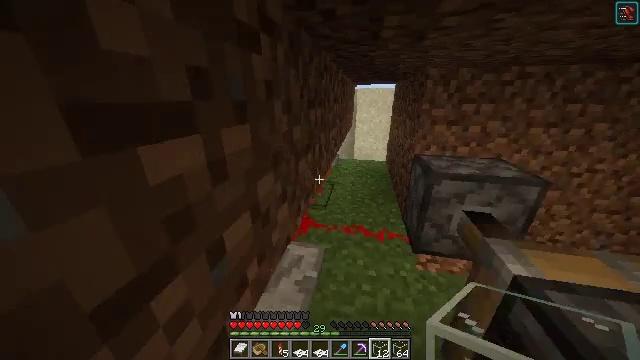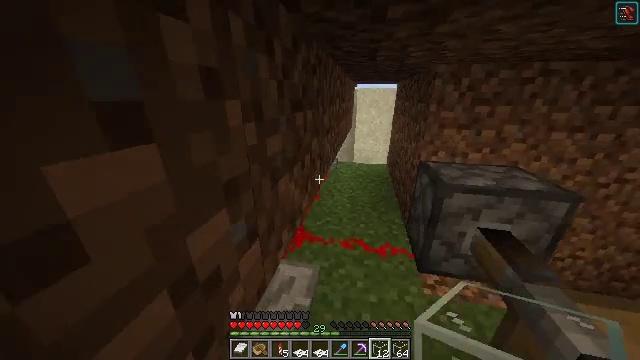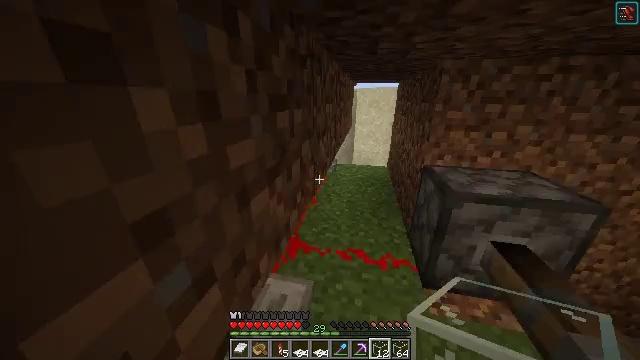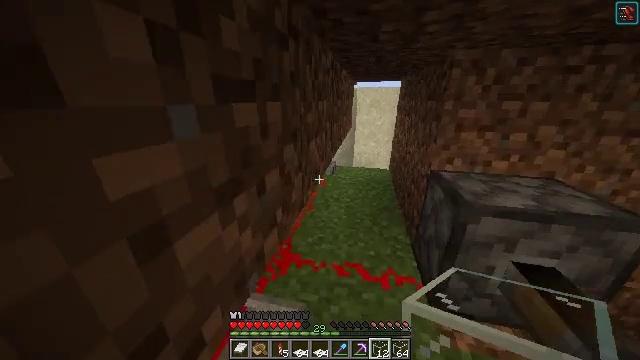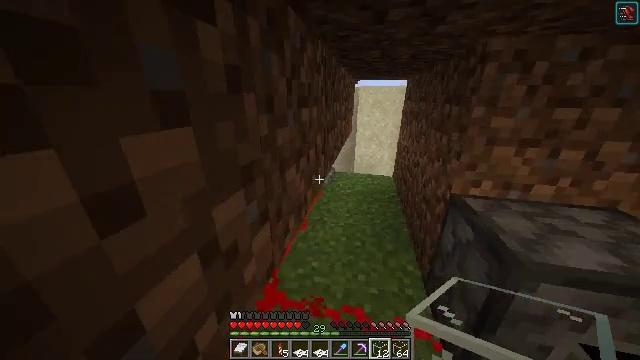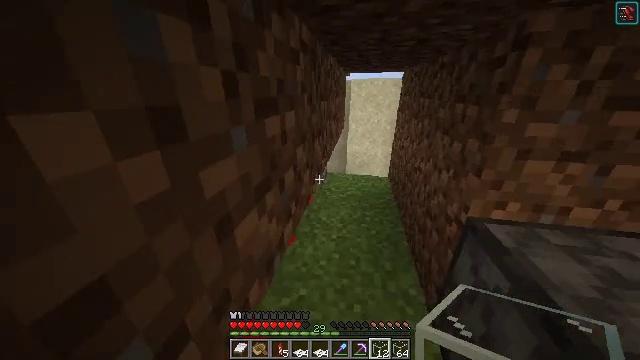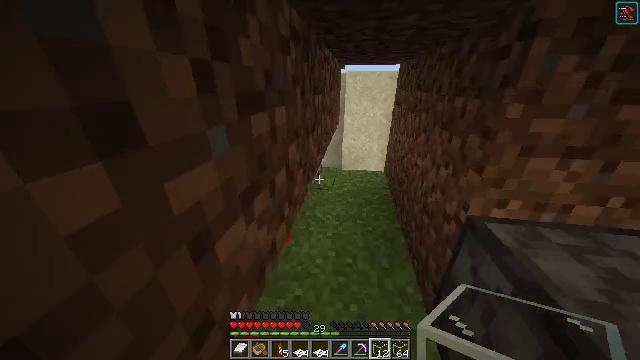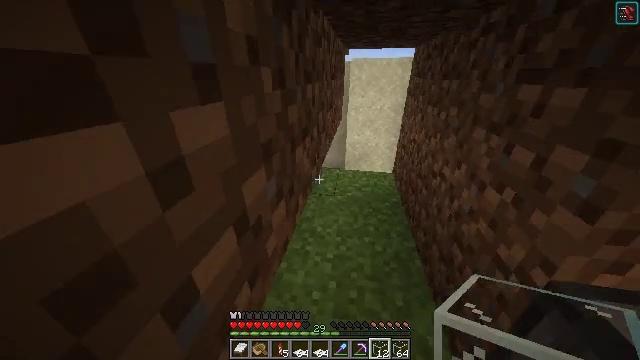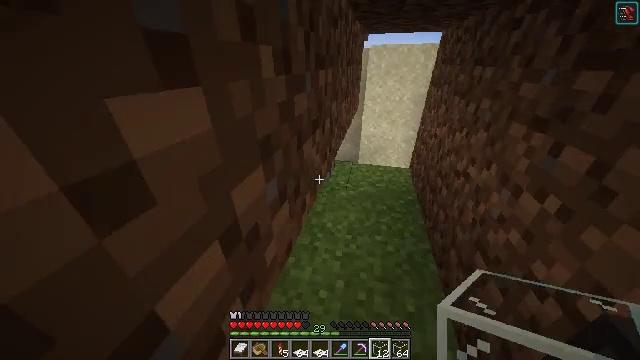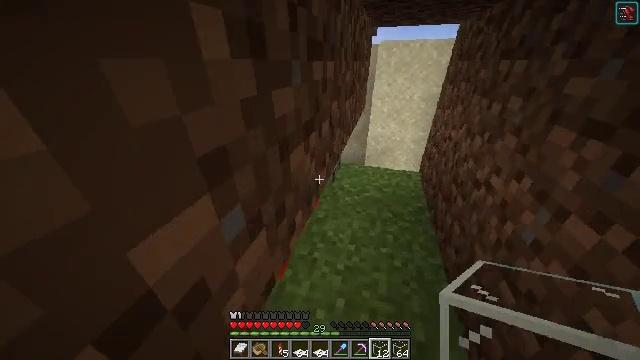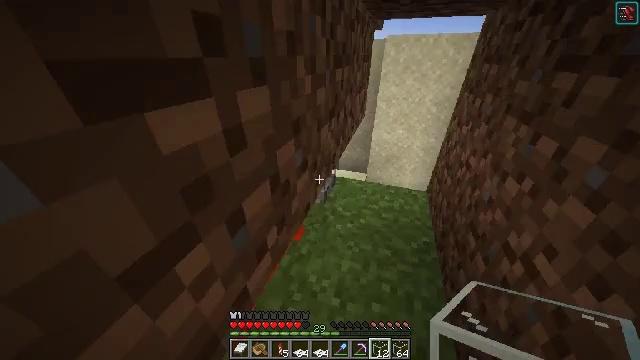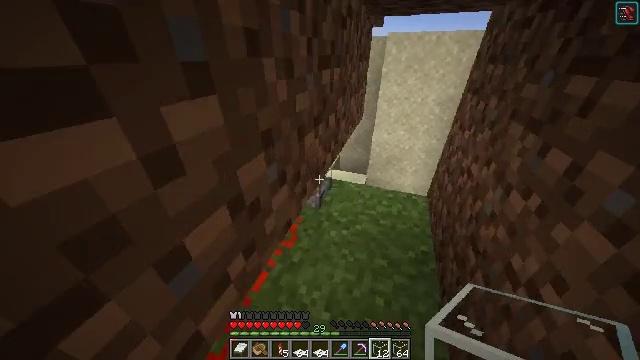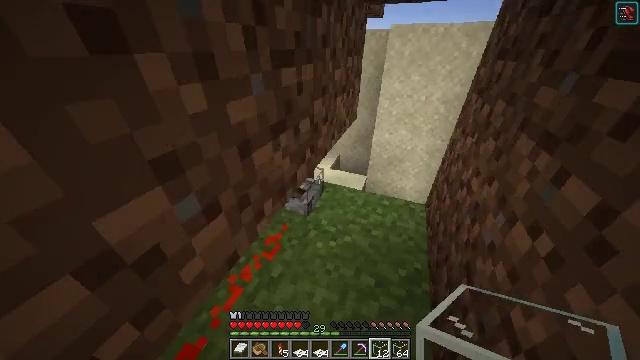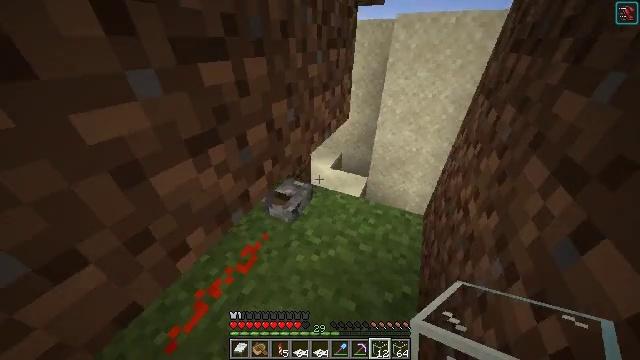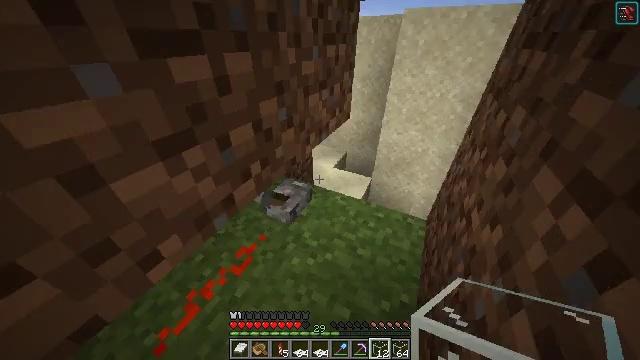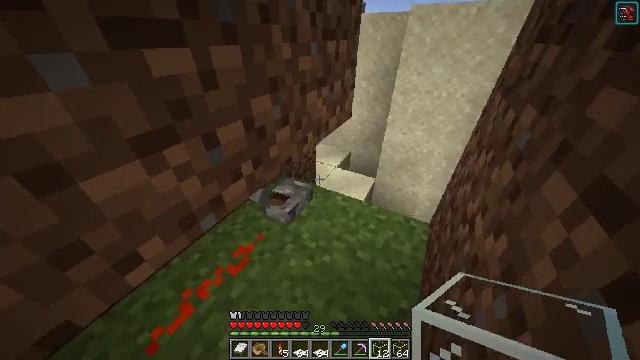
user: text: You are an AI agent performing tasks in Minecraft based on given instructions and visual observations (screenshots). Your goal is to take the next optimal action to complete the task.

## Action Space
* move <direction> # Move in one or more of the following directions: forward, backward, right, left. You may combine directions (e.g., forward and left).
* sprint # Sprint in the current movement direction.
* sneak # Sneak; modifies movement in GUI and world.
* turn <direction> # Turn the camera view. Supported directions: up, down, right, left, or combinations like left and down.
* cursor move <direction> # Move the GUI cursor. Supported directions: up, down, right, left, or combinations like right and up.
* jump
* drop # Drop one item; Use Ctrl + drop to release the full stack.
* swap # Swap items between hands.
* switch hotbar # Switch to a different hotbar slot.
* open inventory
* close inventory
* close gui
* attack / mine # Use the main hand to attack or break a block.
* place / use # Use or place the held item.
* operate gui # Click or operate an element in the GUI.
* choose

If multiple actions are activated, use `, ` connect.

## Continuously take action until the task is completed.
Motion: motion action
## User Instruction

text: Shatter the glass to collect it.
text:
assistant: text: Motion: move forward
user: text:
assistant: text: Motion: move forward
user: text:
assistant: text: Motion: move forward
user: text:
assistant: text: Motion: move forward
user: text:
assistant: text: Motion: move forward, turn right and down
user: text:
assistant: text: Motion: move forward, turn right and down
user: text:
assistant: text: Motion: move forward, turn down
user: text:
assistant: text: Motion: move forward, turn left and down
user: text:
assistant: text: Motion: move forward, turn left
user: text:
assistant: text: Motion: move forward and move right, turn left and down
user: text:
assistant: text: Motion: move forward and move right
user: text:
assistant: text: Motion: move forward and move right, turn left and down
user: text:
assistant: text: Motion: turn left and down
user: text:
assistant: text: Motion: turn left
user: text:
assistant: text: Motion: turn left
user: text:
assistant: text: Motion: turn left
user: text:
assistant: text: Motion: turn left
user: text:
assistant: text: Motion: turn left and down, use / place
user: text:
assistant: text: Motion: no_op
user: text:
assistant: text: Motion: no_op
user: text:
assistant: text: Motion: no_op
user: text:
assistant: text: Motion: no_op
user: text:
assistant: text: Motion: no_op
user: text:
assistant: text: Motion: no_op
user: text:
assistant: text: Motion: no_op
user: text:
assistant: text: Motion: no_op
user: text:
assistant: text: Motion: no_op
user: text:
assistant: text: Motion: turn left
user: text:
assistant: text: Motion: turn left
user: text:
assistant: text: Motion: turn left and up